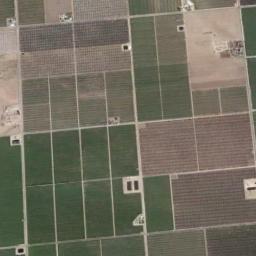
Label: rectangular_farmland